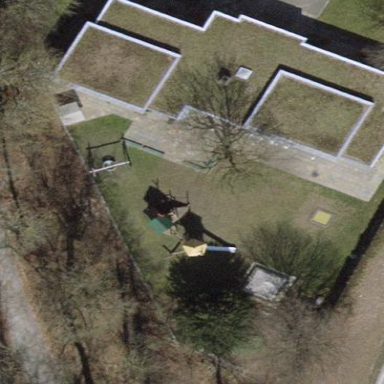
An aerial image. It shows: Kindergarten building.